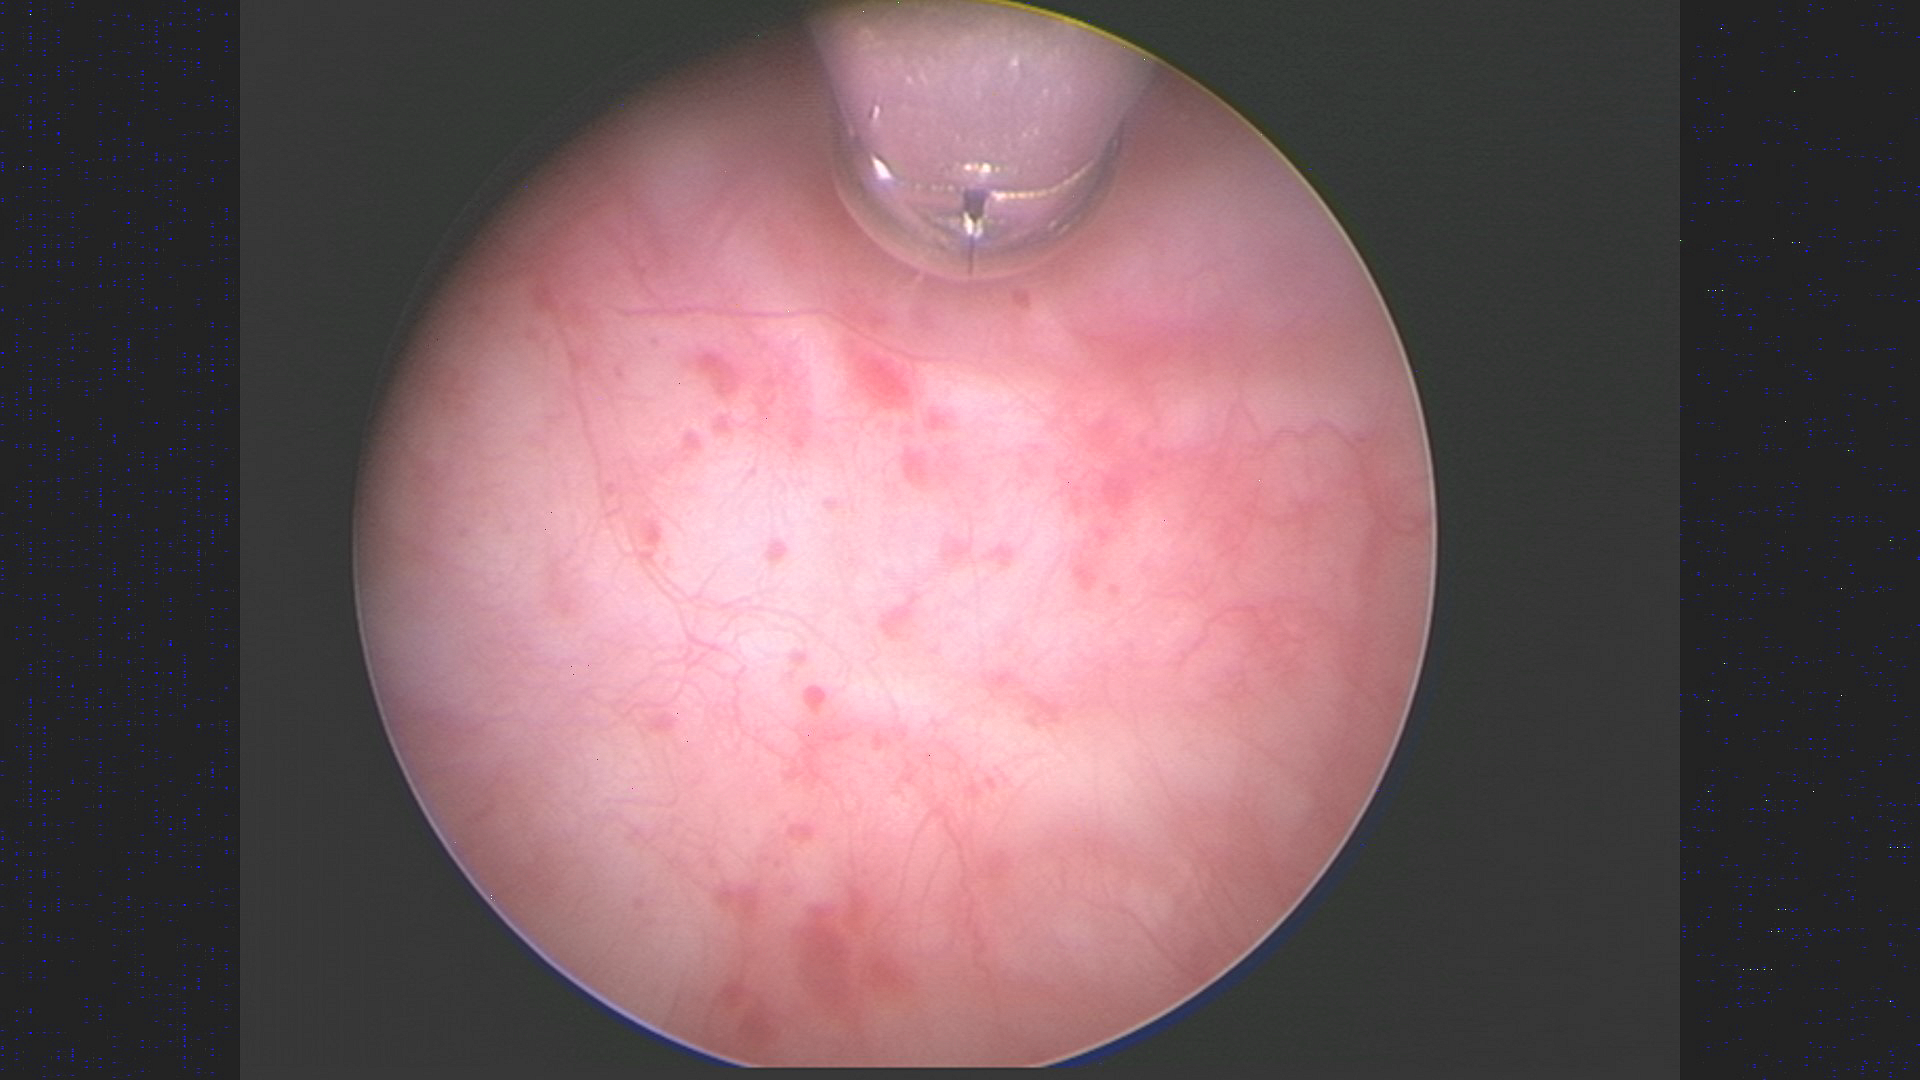
Modality: WLC
Class: Non-malignant
Subclass: BenignNOS
Lesion: L2
Morphology: Non-papillary
Bladder cancer association: No